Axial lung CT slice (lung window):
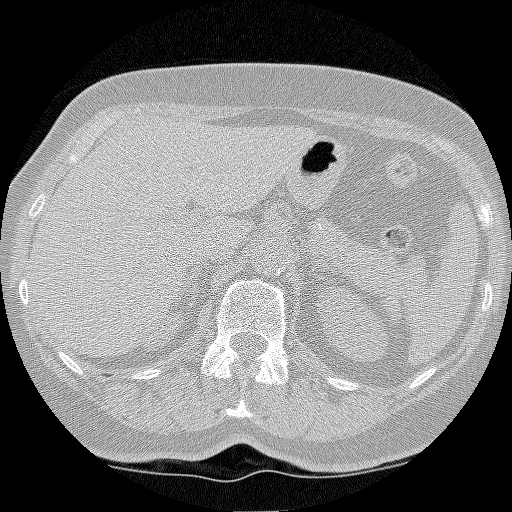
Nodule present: no